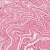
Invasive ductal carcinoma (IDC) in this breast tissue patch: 0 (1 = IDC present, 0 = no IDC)